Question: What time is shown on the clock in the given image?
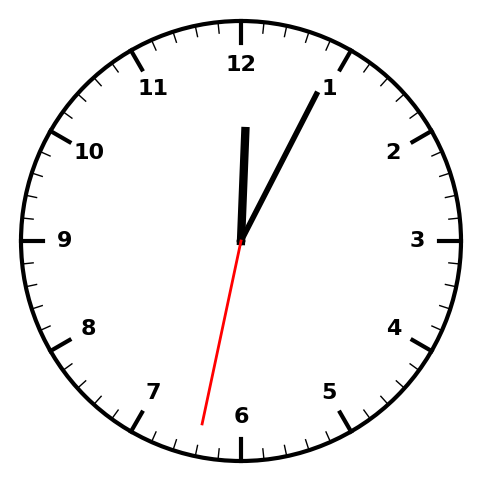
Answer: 12:04:32